Aerial crown-view tile of a tropical tree (Barro Colorado Island, Panama), acquired 20240918:
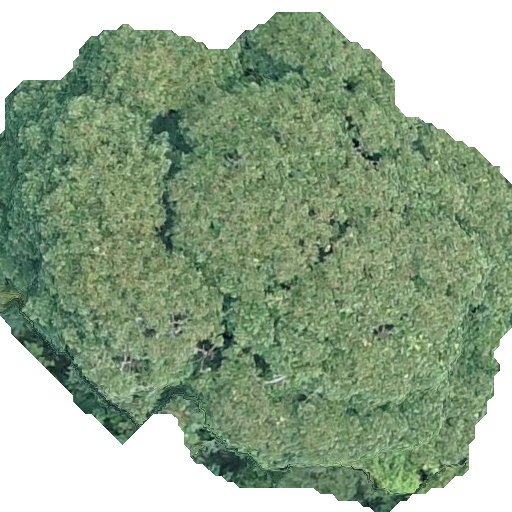
Species: Dipteryx oleifera
GBIF accepted scientific name: Dipteryx oleifera
Crown area: 311.147 m²